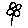
Label: flower